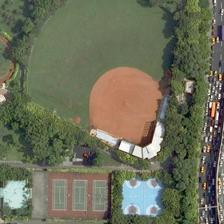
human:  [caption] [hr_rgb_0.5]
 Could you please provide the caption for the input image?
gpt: a baseball field and two basketball fields and three tennis courts are near to a road .

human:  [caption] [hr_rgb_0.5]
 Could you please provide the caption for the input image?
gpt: a baseball field with two basketball fields and three tennis courts are surrounded by many green plants next to a road .

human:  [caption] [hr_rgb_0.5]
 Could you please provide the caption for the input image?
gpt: the beautiful and quiet sport park, with baseball field, tennis courts, basketball courts and swimming pool inside is seperated from the curved road by lush plants .

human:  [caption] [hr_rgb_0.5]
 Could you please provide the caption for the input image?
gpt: a baseball field surrounded by many green plants is next to a crossroads .

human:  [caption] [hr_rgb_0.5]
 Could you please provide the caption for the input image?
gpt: a baseball field surrounded by many green plants is next to a crossroads .